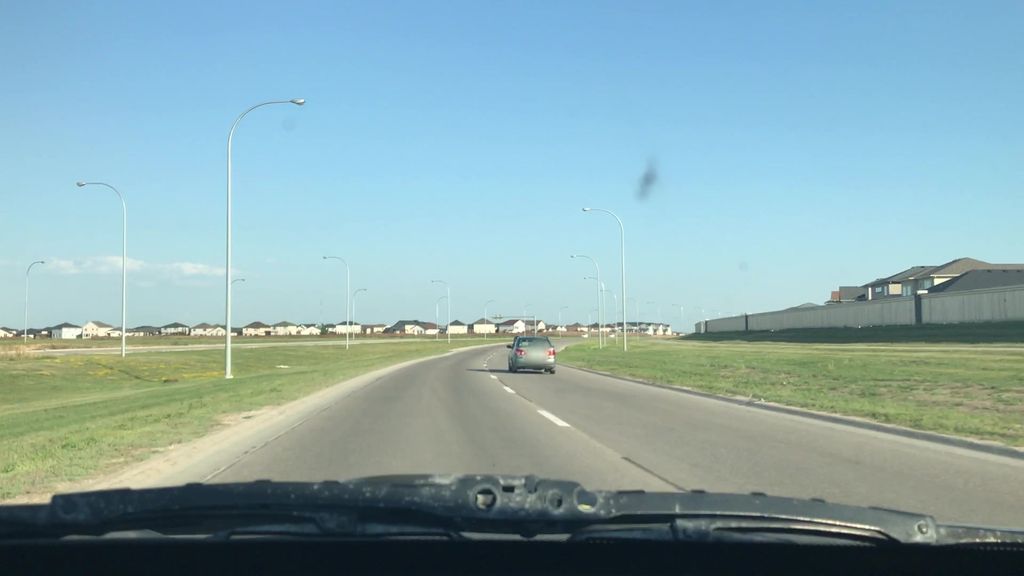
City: winnipeg